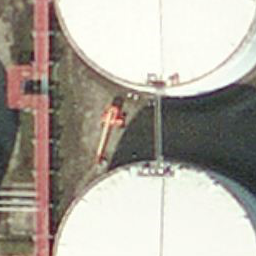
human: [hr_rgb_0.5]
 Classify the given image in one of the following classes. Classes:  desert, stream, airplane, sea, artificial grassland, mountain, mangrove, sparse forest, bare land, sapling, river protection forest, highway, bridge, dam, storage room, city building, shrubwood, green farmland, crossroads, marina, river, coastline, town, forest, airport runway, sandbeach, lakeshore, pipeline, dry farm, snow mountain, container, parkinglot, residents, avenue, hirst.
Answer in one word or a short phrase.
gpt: storage room